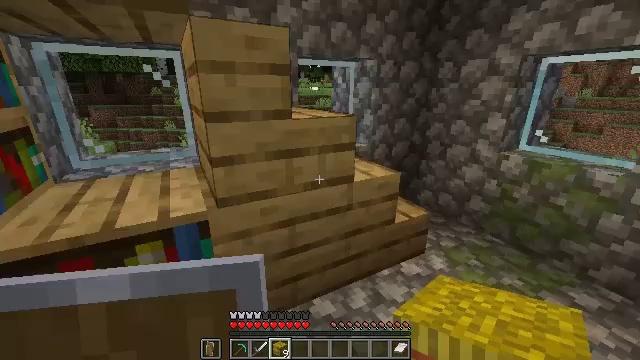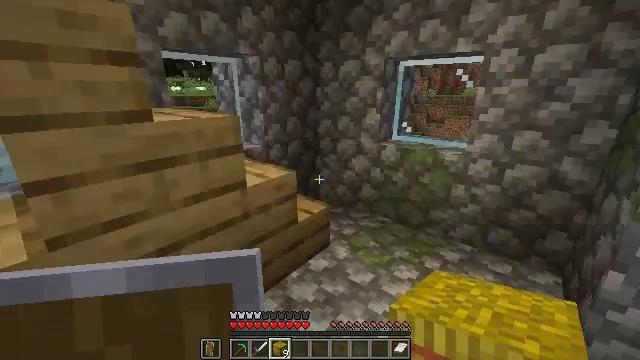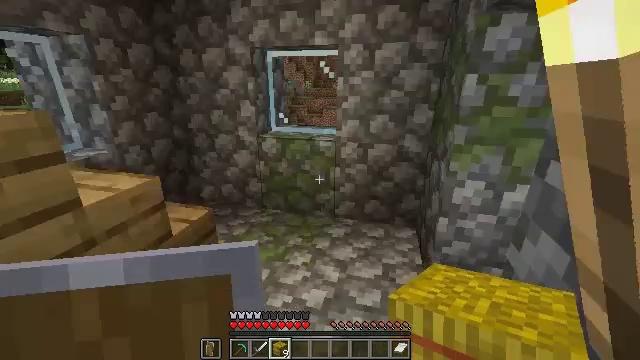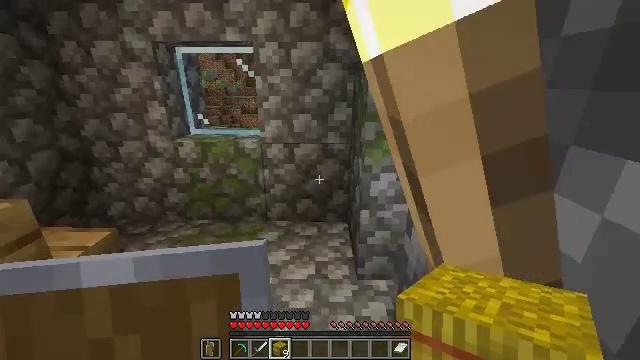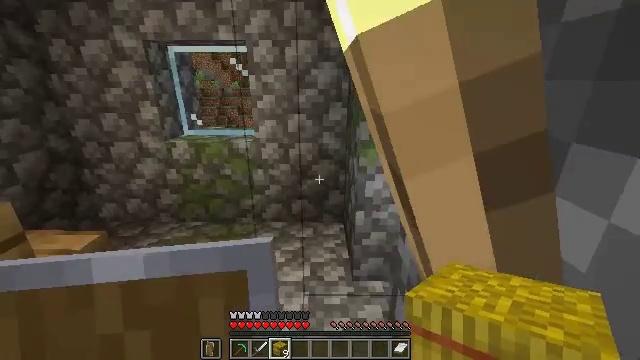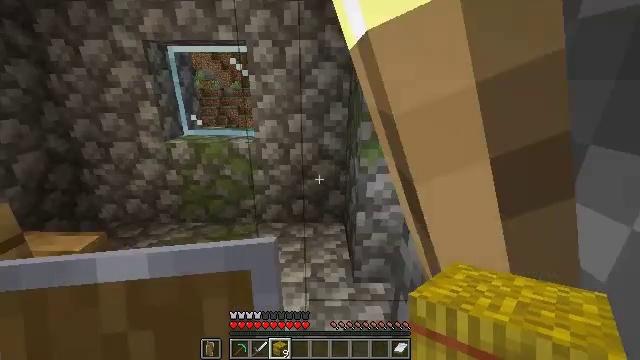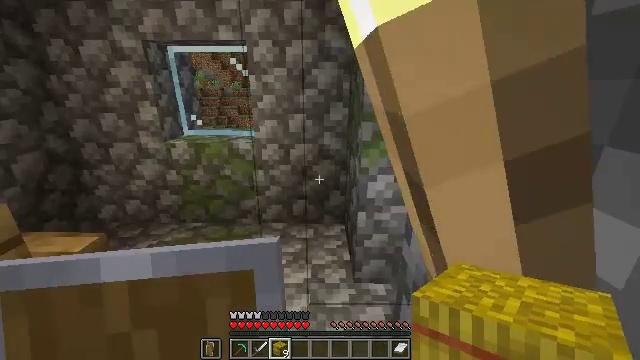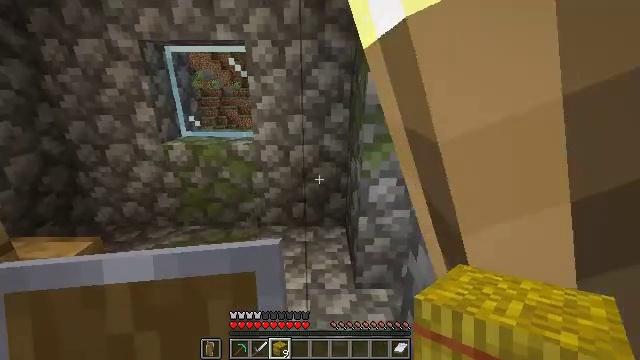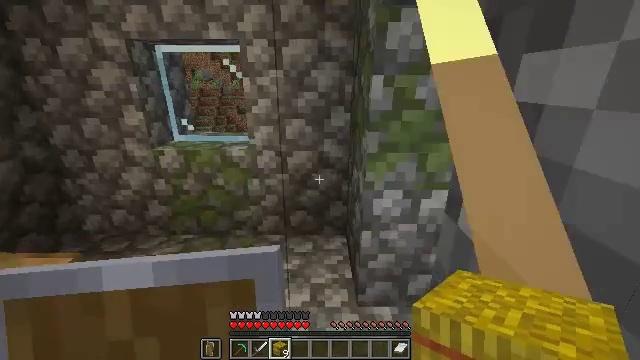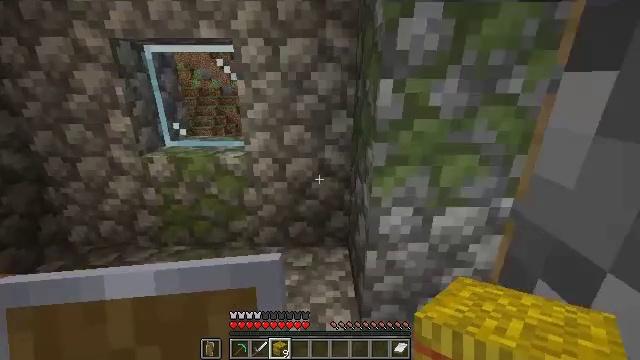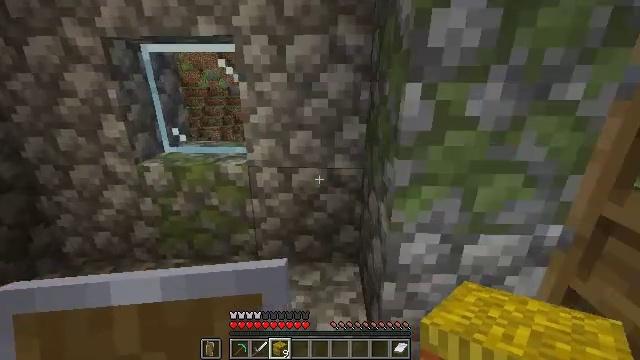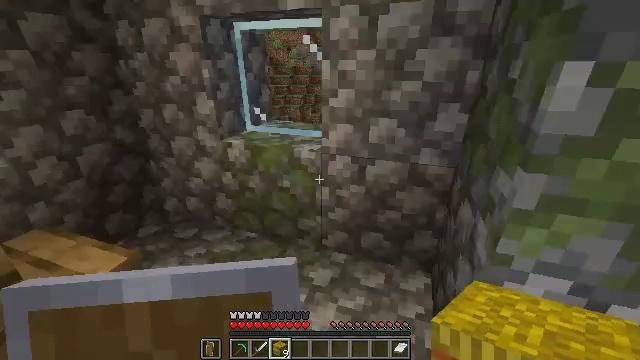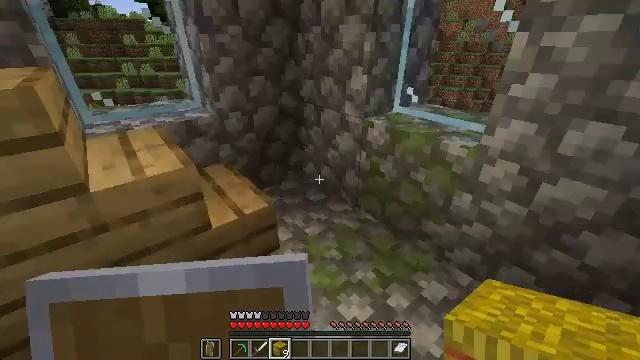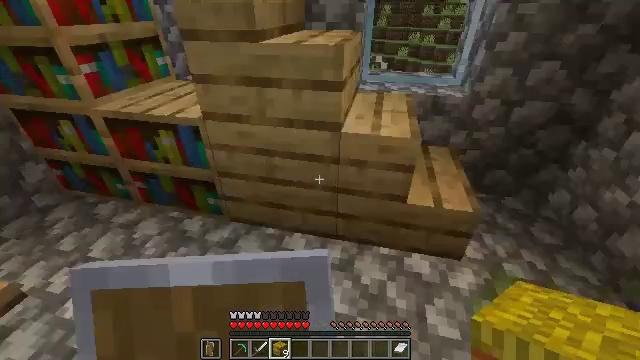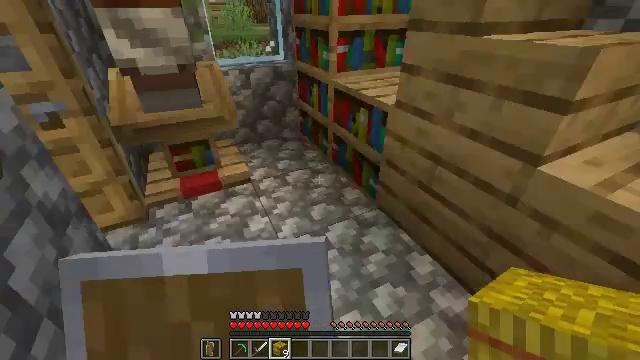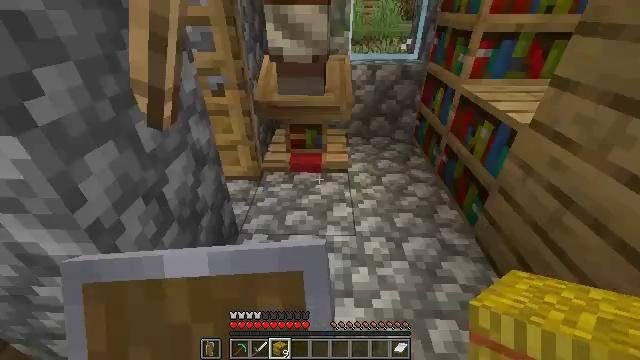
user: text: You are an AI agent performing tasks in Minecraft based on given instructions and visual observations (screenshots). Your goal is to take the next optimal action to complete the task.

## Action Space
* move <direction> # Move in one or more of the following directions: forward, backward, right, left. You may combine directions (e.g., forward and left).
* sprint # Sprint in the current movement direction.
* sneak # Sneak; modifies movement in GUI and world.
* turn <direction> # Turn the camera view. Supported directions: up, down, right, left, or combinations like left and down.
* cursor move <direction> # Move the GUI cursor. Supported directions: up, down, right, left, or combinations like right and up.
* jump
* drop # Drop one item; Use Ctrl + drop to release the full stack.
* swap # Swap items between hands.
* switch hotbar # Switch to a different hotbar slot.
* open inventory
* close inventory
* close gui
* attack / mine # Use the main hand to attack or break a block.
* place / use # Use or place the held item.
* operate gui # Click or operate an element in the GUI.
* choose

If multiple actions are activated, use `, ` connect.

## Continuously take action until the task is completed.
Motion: motion action
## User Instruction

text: Destroy the bookshelf.
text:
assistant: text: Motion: move right, turn right
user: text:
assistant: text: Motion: move right, turn right and down
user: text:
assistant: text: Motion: move right, turn right
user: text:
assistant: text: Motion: move right
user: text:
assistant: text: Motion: move right
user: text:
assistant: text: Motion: no_op
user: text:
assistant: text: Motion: move forward
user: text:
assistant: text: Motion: move forward
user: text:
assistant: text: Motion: move forward
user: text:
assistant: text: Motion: move forward, turn left
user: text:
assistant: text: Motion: move forward, turn left and down
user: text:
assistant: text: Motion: move forward, turn left and down
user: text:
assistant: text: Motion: move forward and move right, turn left and down
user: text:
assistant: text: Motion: move right, turn left
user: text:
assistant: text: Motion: move right, turn left
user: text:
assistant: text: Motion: move right, turn left
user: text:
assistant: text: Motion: move back and move right
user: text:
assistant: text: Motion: move back
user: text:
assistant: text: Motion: move back
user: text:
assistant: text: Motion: move back, turn up
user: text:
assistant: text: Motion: turn right and up
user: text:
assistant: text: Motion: turn right and up
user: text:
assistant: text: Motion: turn right and up
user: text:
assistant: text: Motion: turn right and up
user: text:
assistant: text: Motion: move right, turn right and up
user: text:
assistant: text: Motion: move right, turn right and up
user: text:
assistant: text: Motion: move right, turn up
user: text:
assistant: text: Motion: move right, turn left and up
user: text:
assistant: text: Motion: move forward and move right, turn left and up
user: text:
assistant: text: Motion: move forward and move right, turn left and up